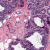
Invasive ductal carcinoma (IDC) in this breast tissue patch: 0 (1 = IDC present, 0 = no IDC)